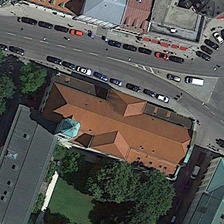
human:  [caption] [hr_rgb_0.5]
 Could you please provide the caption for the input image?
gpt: a church with several green trees is near a road .

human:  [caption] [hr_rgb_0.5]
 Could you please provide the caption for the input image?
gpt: a church with several green trees is near a road .

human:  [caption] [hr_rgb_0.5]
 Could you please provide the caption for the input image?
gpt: a church with several green trees is near a road .

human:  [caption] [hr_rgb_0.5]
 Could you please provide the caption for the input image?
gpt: a church with several green trees is near a road .

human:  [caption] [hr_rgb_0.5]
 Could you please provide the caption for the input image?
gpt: a church with several green trees is near a road .